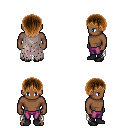
a pixel art fantasy rpg character, male body template, human, dark skin, gray tattered cape, magenta pants, brown plain hairstyle, black shoes, four views (front, back, left, right), 2x2 character sprite sheet, small pixel art, hard edges, no anti-aliasing